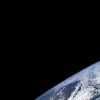
Label: space